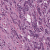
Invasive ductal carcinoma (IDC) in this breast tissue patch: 1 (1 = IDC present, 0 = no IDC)